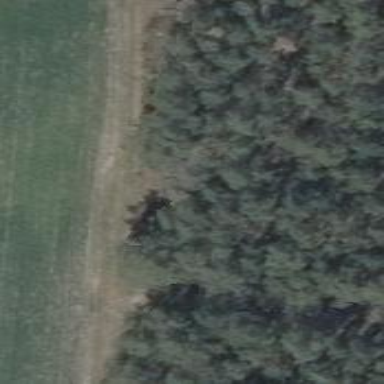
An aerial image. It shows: Hunting stand.